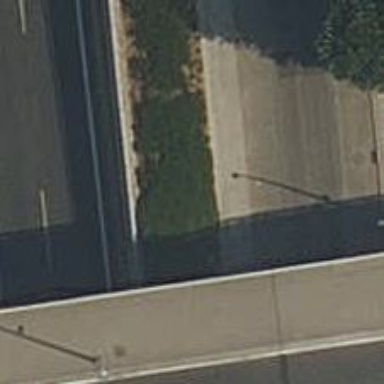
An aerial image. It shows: Retaining wall.